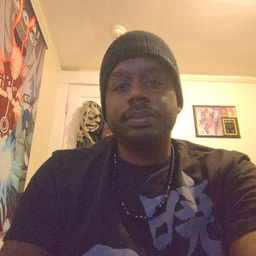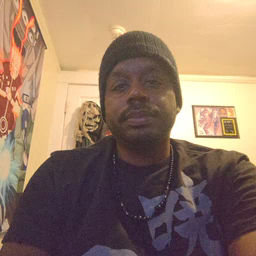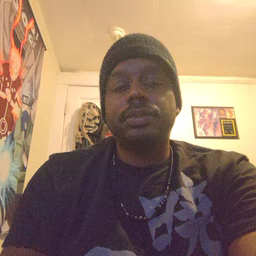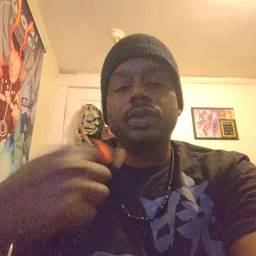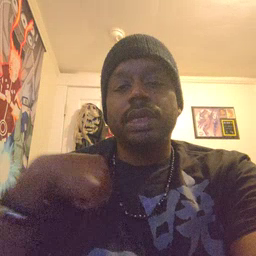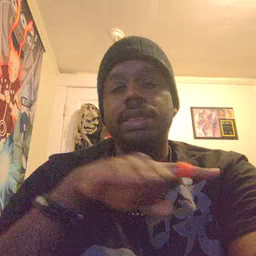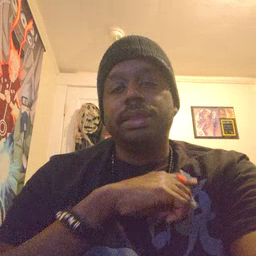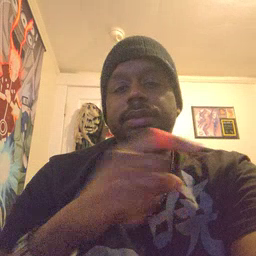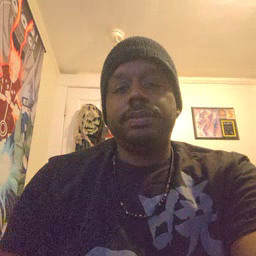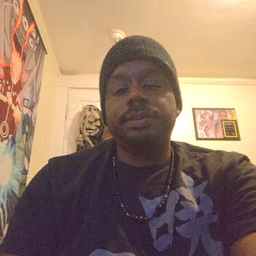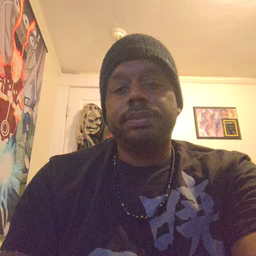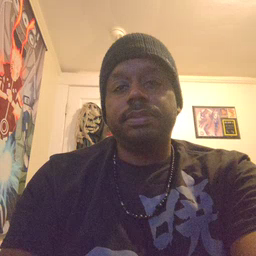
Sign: weus